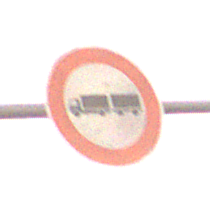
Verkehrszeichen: VerbotLastkraftwagenMitAnhaenger
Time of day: Night
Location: Outdoor (Suburban)
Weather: Clear
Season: NotSpecified
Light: Artificial